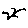
Label: bird